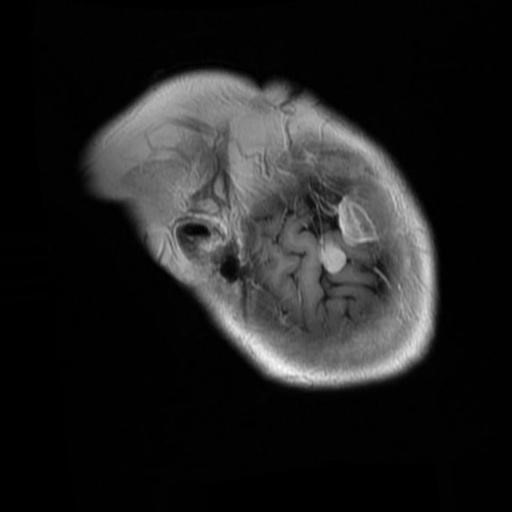
Label: brain_menin